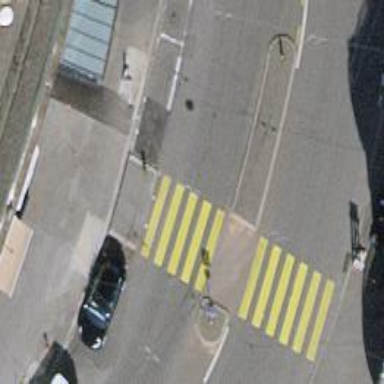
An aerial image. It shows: Sidewalk along the footway.